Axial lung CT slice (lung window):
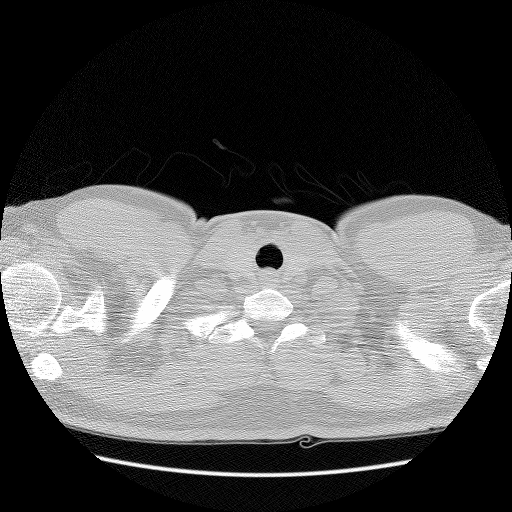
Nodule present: no